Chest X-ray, PA view. Patient: 41 years old, sex F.
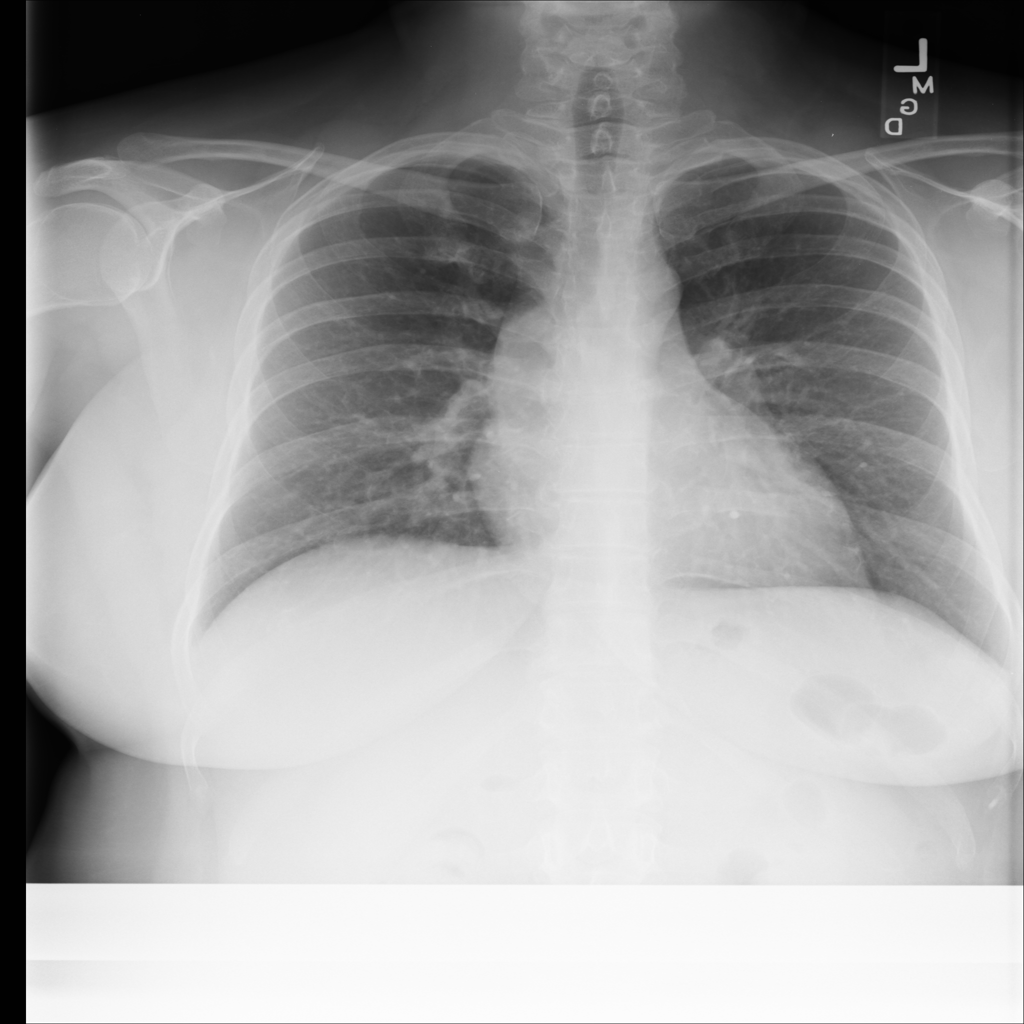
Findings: No Finding